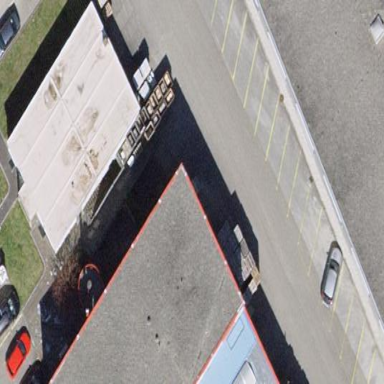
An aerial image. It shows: Industrial building.